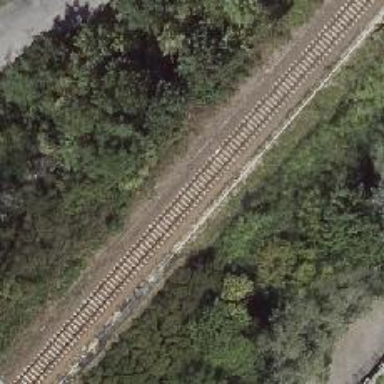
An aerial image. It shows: Rail on embankment with electrified contact lines.